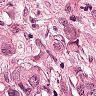
Metastatic tissue present: yes